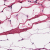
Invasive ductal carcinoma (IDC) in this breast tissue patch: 0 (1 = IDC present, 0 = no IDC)